Question: Giving this sketch:

Is it possible to find any tangent point (The blue ones) giving that you know:
- - 'start angle'
Thanks.
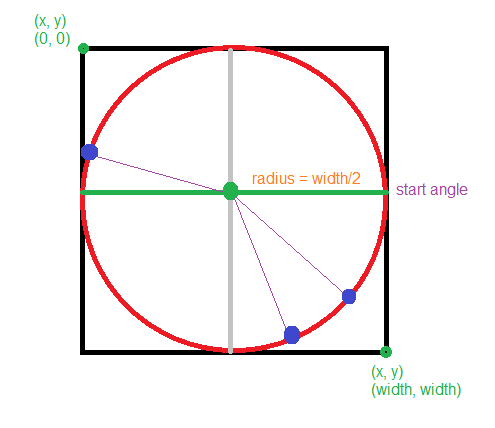
Answer: Yeah, it's definitely possible.
The radius is 'width/2'.
You know the angle, so do the trigonometry.
Here is some code:
'''
double radius = width/2;
double x = (radius)*Math.cos(-angle); // angle is in radians
double y = (radius)*Math.sin(-angle);
'''
If the angle is in degrees, you can change it to radians like this.
'angle = angle/180.0*Math.PI;'
---
Since you only want positive values, you can do this with your already-calculated 'x' and 'y'.
'x += radius;'
'y = radius - y;'
A video on the unit circle: <URL>